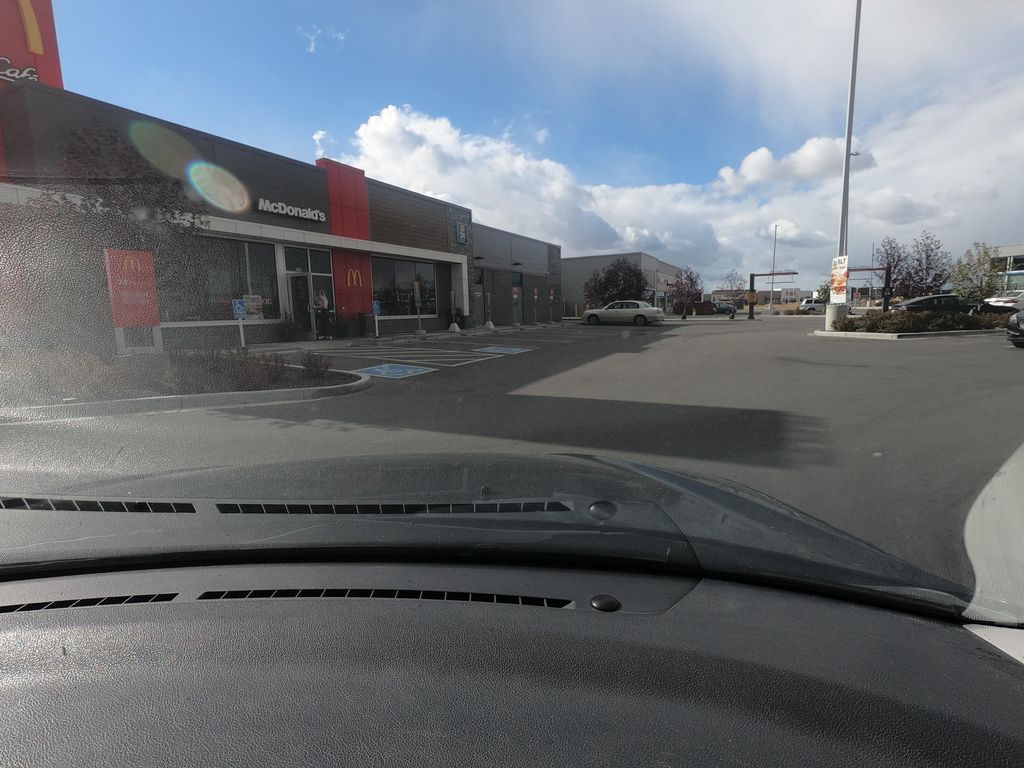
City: calgary